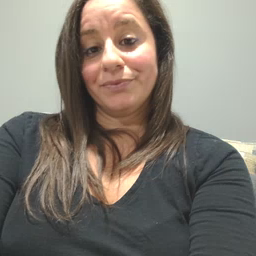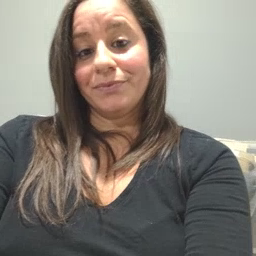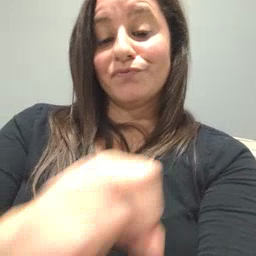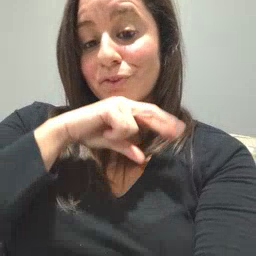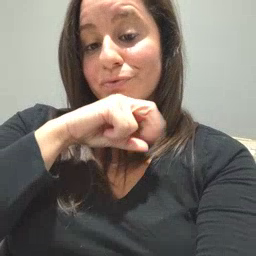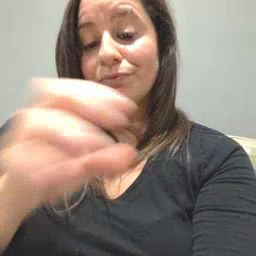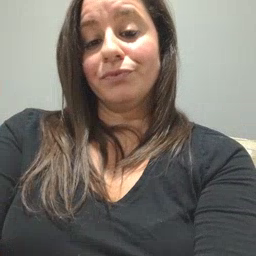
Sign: frog